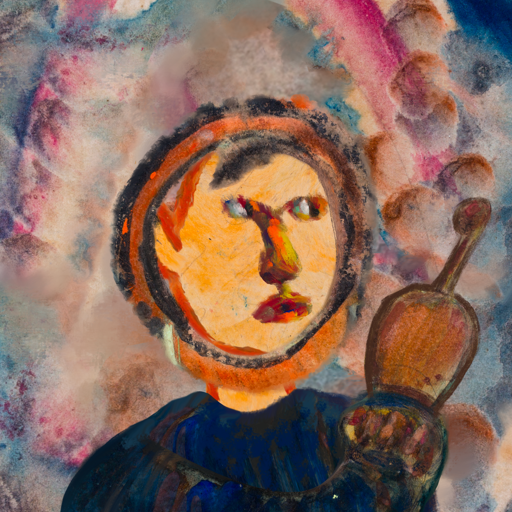
Background: Rupkatha, Head And Neck Side: Experience, Face Side: An_Impression, Bust: Pipe, Hair Side: Childish, Head Accessory: Blank, Second Necklace: Blank, Necklace: Blank, Baby: Blank